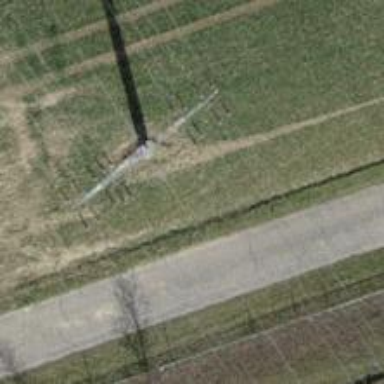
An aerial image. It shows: Power line in the image.